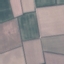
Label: AnnualCrop